Question: What concept is explained?
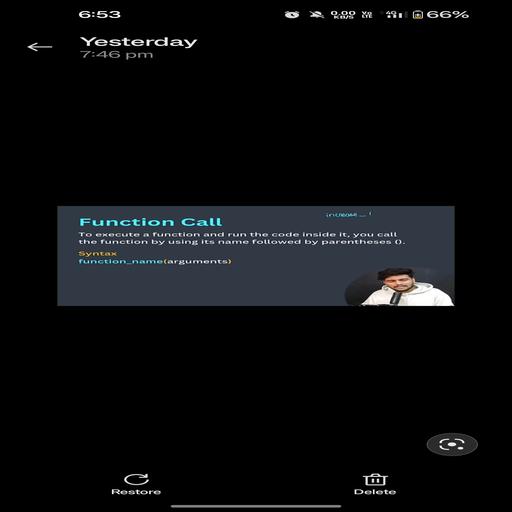
Answer: Function Call